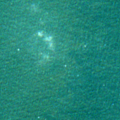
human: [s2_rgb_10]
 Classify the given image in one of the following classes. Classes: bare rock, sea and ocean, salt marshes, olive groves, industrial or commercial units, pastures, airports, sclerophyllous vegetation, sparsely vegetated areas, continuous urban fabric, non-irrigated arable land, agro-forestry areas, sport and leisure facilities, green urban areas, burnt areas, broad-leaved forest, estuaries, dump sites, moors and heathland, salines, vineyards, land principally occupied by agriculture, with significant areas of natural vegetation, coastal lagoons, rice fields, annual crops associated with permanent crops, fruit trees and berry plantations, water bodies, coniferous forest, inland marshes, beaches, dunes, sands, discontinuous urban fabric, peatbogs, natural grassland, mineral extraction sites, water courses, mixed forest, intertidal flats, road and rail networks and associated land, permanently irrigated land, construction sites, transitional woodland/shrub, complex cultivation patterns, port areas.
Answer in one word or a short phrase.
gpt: sea and ocean